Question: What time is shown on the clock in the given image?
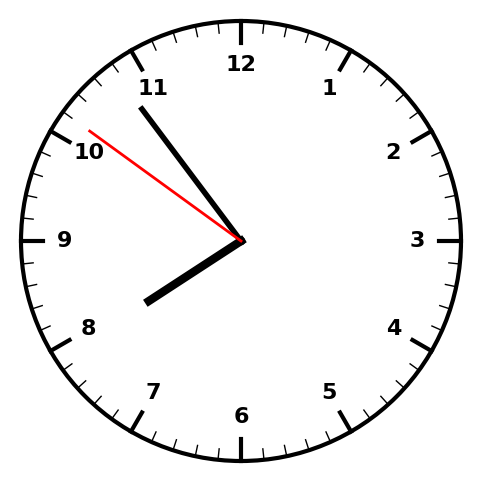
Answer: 07:53:51